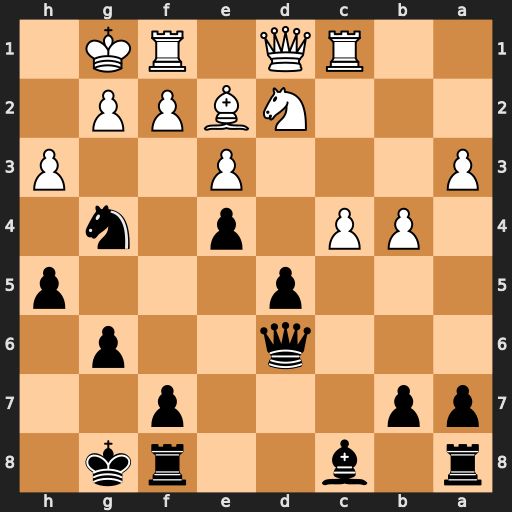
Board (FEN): r1b2rk1/pp3p2/3q2p1/3p3p/1PP1p1n1/P3P2P/3NBPP1/2RQ1RK1
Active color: b
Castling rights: -
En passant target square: -
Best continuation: Qh2#